Question: I am having a go at using RestKit by following this tutorial - <URL>.
Everything seems to go as it should, however I am getting 26 warnings (no errors, so it does compile). Now I have done exactly what the tutorial says, so i can't explain any of them. They are in the RestKit FrameWork (the little white house logo)
Any idea how I can resolve these? I have redone the exercise several times, but they always come up. They don't come up in the sample project.
Any help would be great. Also all the warnings seems to be different, so I am not sure what I need to post for code, because that could be the whole framework???
I have added an image of the warnings that bug me the most. I would like to have these cleared.

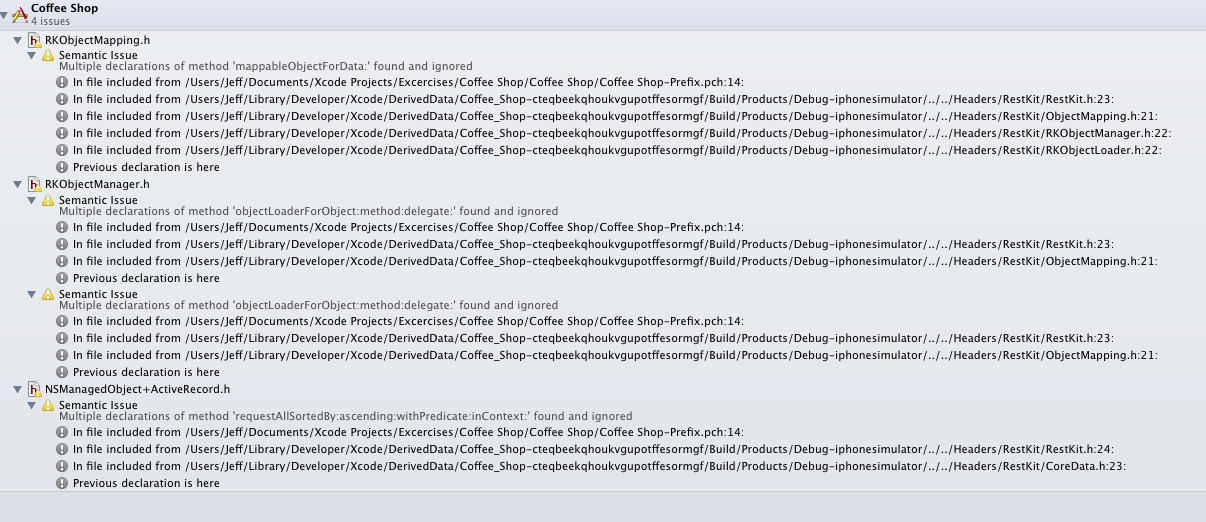
Answer: Are you by chance using a beta version of xCode and/or targeting iOS SDK 6.0? I've noticed this on a project too, with xCode 4.5, targeting iOS SDK 6.0. The odd thing is that if I pull the project down on my laptop with xCode 4.3, targeting iOS SDK 5.1 there are warnings. I resorted to ignoring the RestKit warnings on my main machine.